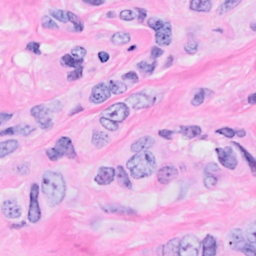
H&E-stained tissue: Breast